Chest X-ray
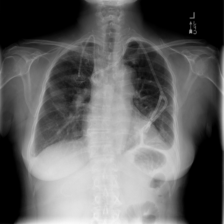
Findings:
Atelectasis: negative
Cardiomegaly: negative
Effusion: negative
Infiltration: positive
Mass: negative
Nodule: negative
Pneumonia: negative
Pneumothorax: negative
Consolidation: negative
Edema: positive
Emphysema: negative
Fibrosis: negative
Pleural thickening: negative
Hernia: negative